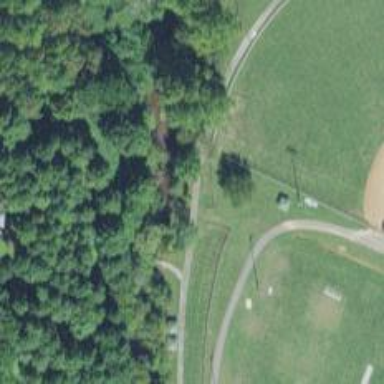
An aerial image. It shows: Disc golf course on leisure land.